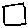
Label: square